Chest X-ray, AP view. Patient: 33 years old, sex F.
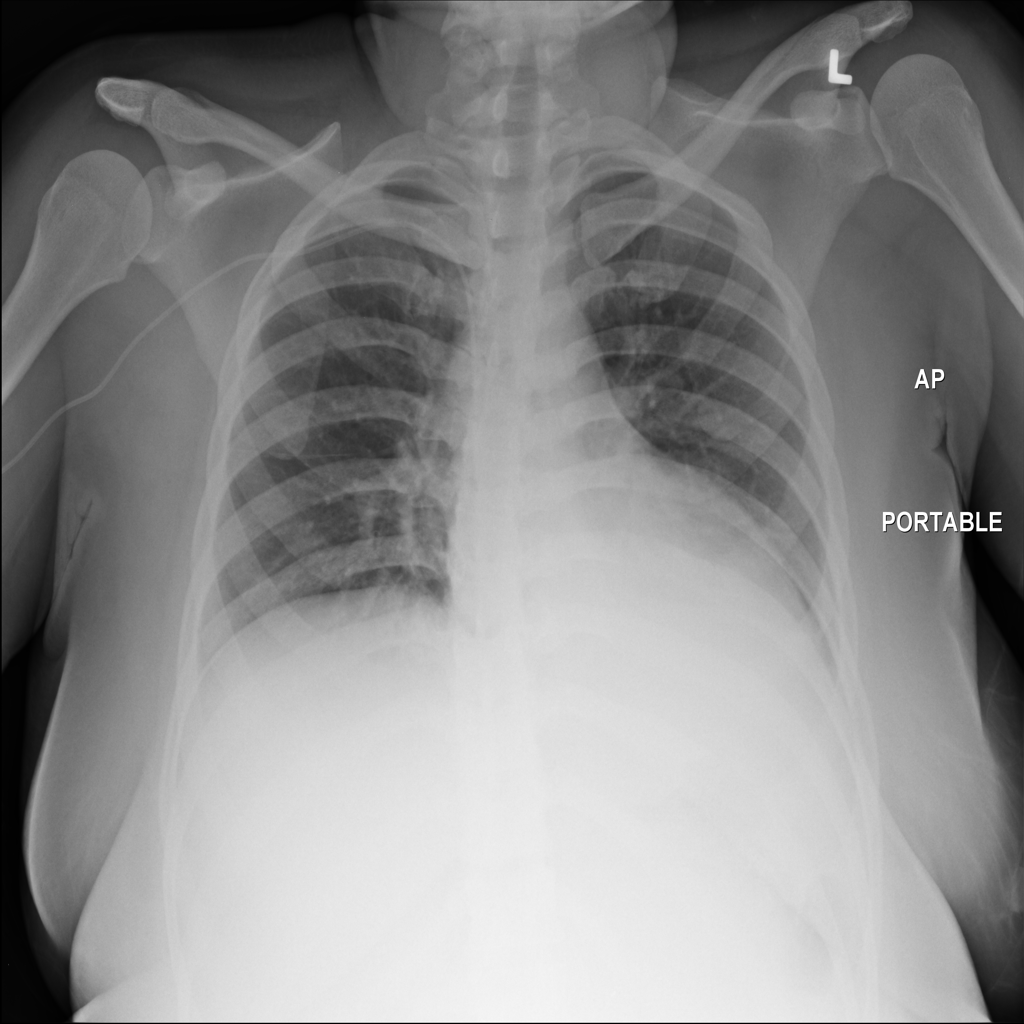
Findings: No Finding